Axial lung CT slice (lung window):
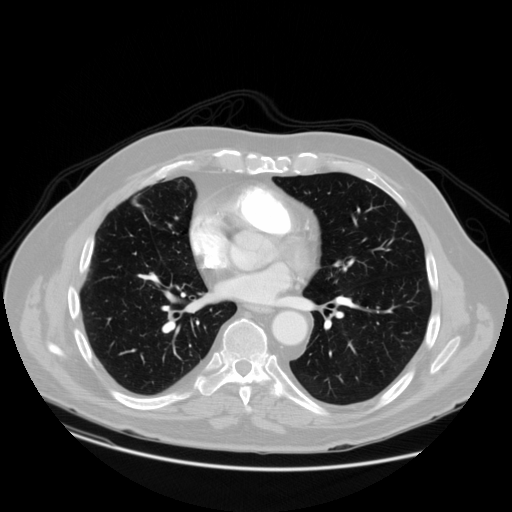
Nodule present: no